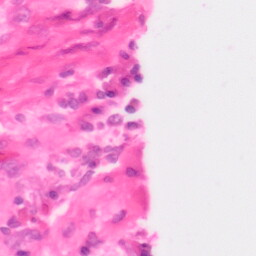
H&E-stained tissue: Colon